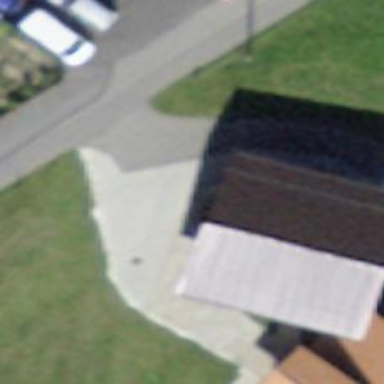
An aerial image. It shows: Shed.